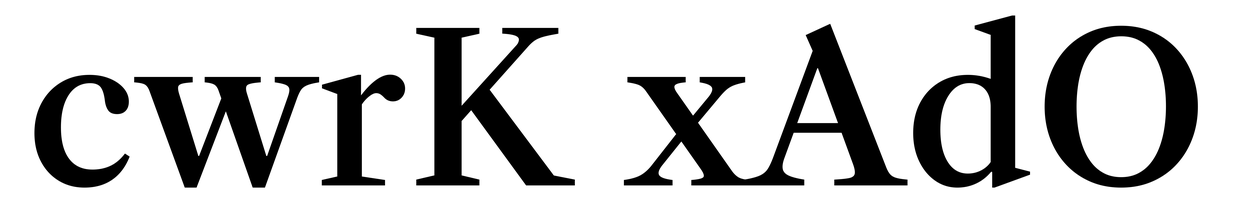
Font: LibreCaslonText_Medium